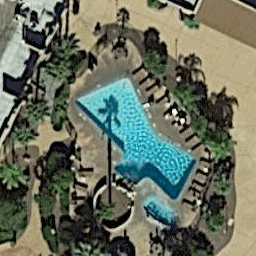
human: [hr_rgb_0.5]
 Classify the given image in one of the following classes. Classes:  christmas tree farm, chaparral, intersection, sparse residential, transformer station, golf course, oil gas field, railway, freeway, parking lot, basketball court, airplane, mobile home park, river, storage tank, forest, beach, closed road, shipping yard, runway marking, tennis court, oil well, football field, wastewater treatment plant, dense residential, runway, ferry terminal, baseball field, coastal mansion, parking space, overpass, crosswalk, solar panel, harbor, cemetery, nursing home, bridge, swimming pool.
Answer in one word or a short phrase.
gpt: swimming pool